Field crop: tomato
Growth stage: 1
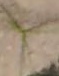
Species: cyperus